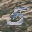
Label: 5